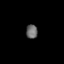
Tissue: skin
Cell type: Epithelial cells
Senescence score: 0.2775
Nuclear area (px): 159
Mean DAPI intensity: 104.711